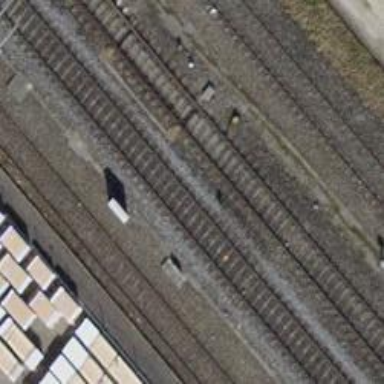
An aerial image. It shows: Rail siding with electrified tracks using contact line.